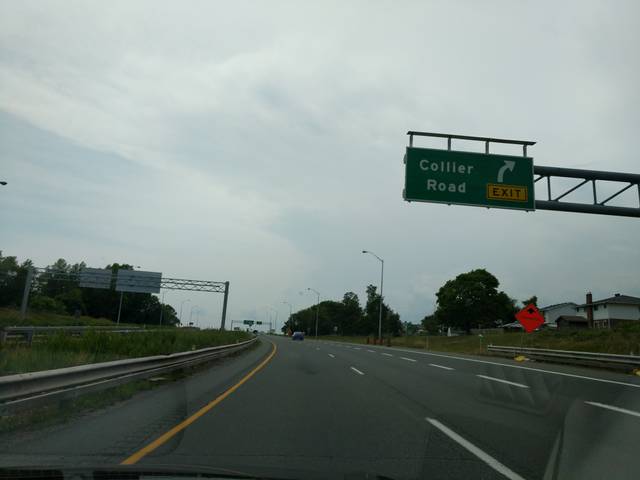
Region: Canada
Coordinates: 43.116, -79.208